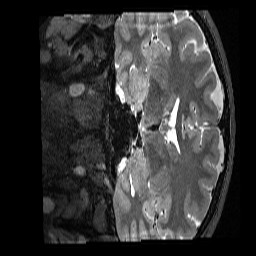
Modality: T2w
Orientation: coronal
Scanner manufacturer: siemens
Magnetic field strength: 3 T
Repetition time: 3.2 s
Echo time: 0.563 s